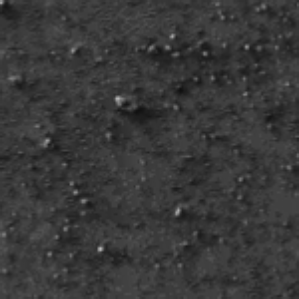
Label: frost